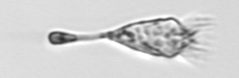
Label: Paratontonia_gracillima